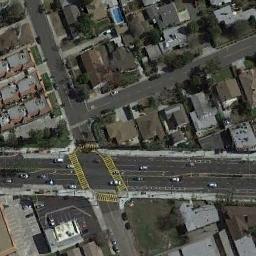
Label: intersection